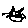
Label: cat